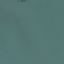
Land use / land cover class: SeaLake